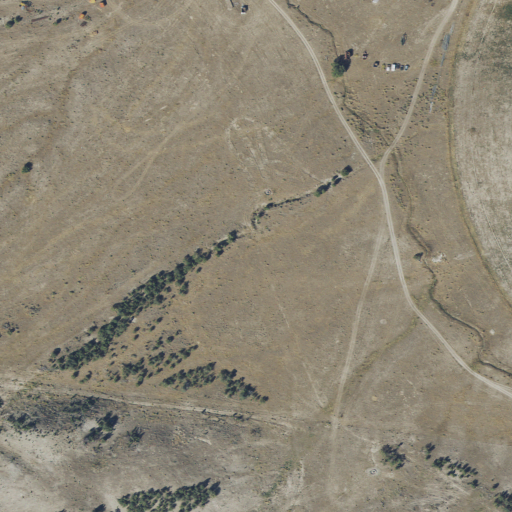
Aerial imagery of valley in Utah named Spring Hollow containing shrub, cultivated crops, evergreen forest, and pasture